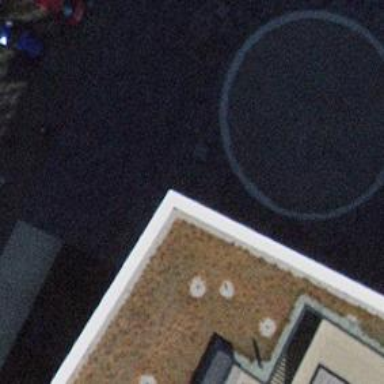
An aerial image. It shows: Fountain.